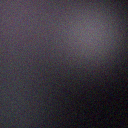
Screen state: off